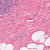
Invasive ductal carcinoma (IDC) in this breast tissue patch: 0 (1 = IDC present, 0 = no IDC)